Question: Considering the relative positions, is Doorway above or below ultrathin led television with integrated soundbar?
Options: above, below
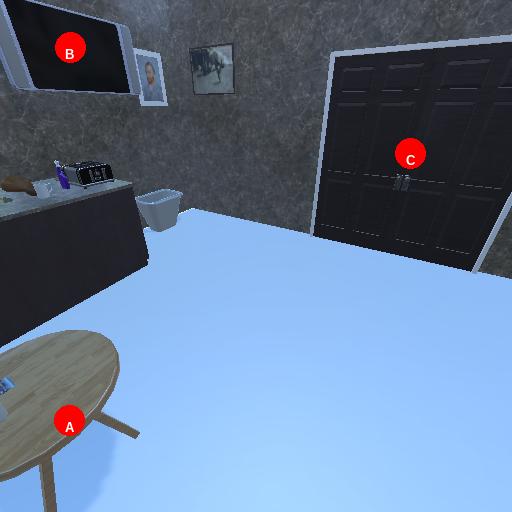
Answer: above